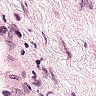
Metastatic tissue present: no